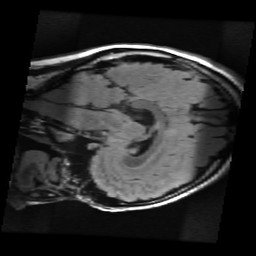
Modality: FLAIR
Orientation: sagittal
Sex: female
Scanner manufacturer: ge
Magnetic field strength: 3 T
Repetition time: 9 s
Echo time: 0.1216 s